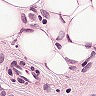
Metastatic tissue present: yes